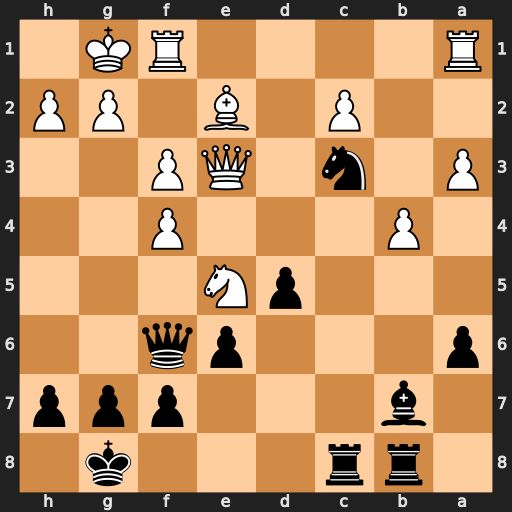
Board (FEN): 1rr3k1/1b3ppp/p3pq2/3pN3/1P3P2/P1n1QP2/2P1B1PP/R4RK1
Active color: b
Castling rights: -
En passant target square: -
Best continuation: Qxf4 Qxf4 Nxe2+ Kh1 Nxf4